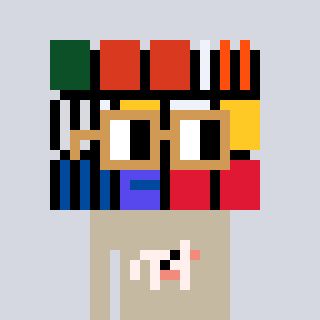
a pixel art character with square brown glasses, a abstract-shaped head and a bege-colored body on a cool background